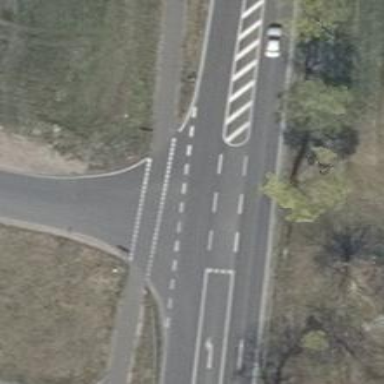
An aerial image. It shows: Asphalt road classified as primary highway.